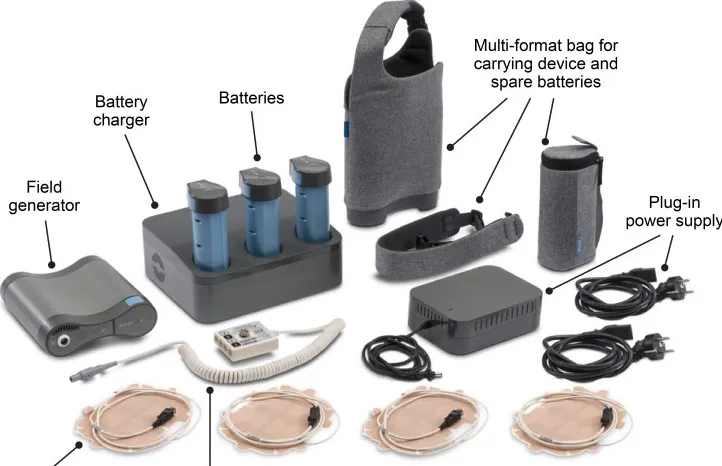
The NovoTTF-200A System.
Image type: radiology (ct)